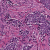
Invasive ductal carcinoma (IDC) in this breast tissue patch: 1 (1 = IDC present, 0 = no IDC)